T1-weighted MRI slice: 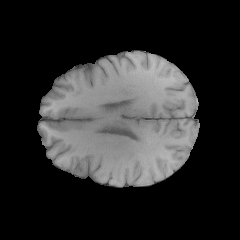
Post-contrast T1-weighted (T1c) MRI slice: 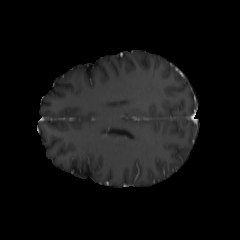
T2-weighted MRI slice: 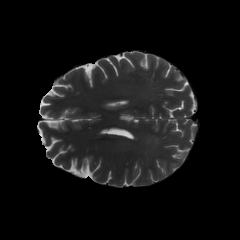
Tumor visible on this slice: yes